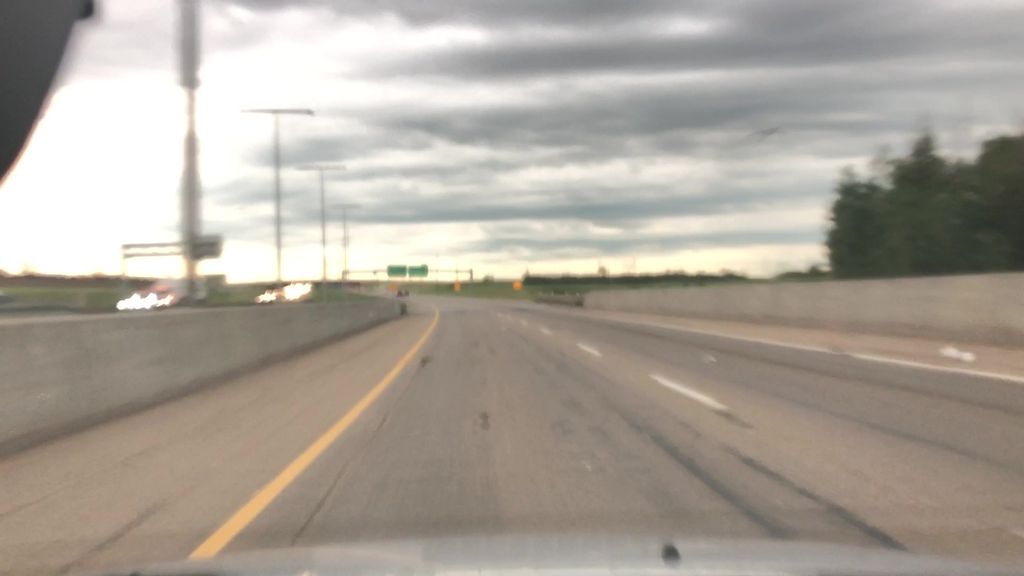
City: edmonton